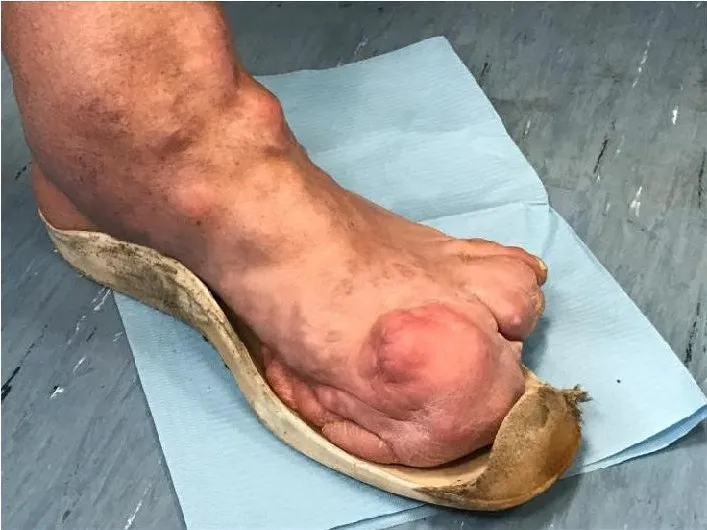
Amputation of the distal phalanges of the first, second, third and fourth fingers, repeated due to recurrence.
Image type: radiology (ct)